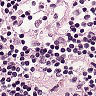
Metastatic tissue present: no